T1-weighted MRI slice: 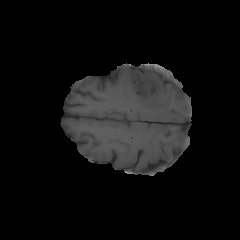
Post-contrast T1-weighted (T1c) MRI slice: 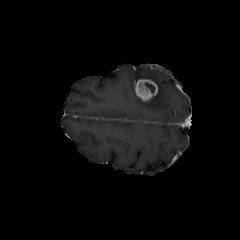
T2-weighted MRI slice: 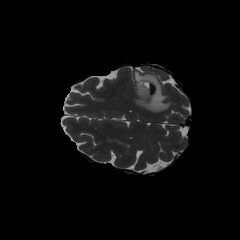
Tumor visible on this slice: yes